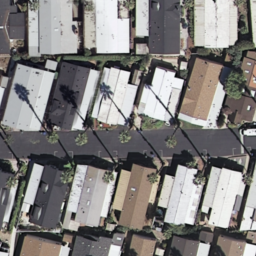
Label: residential